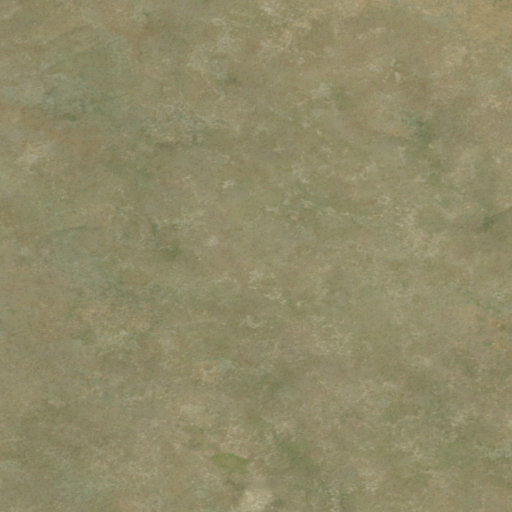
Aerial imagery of mountain in Nebraska named Old Lady Beam Hill containing only grassland